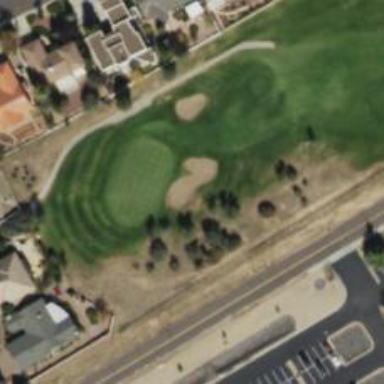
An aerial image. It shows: Golf hole.